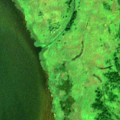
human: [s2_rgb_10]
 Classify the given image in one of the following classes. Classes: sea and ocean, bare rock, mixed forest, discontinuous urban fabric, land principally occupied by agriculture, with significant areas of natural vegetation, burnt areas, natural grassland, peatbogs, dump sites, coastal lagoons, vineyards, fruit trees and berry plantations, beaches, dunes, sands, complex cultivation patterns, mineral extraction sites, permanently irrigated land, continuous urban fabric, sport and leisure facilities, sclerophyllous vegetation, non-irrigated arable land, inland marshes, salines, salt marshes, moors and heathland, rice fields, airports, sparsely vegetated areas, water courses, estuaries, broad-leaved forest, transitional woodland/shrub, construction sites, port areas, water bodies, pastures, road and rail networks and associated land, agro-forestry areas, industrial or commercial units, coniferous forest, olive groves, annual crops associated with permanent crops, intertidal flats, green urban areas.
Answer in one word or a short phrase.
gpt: broad-leaved forest, inland marshes, coastal lagoons